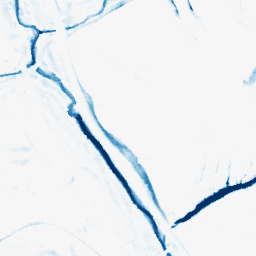
Category: morphological
Decomposition family: morphological_square
Decomposition parameters: operation: closing
size: 10
Upsampling method: quartic
Upsampling parameters: scale: 8
Upsampling scale: 8